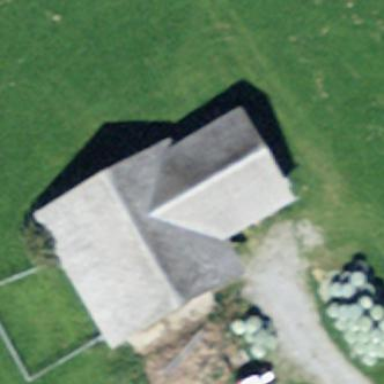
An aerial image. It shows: Rural barn.